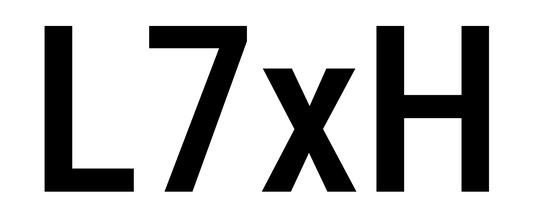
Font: Roboto_Condensed_Medium